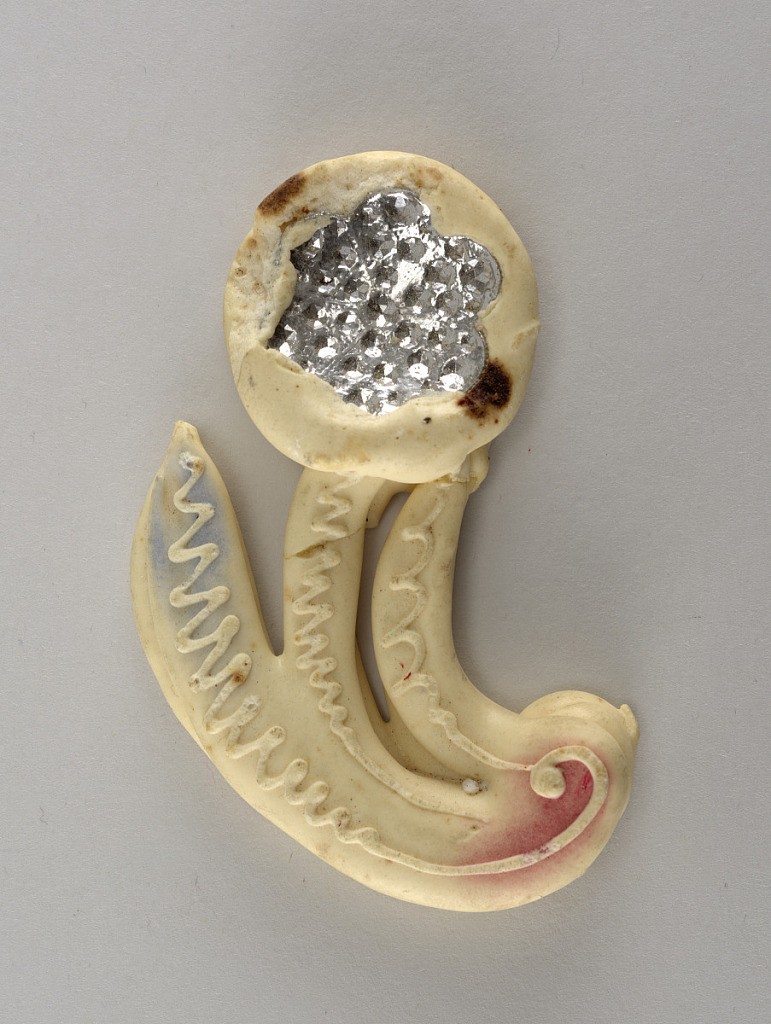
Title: Ornament, Christmas tree
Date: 1850–99
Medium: Dough
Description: Circular flower with tin foil in center and with stem and leaf.